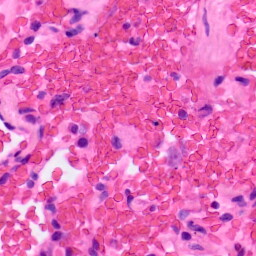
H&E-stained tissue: Lung